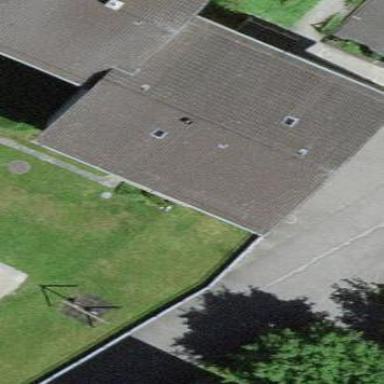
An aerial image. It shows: View of roof of building.